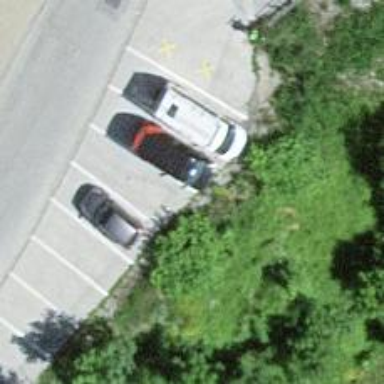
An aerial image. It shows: Charging station.